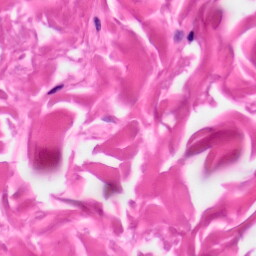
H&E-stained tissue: Skin